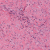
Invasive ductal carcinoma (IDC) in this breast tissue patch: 0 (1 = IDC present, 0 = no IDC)